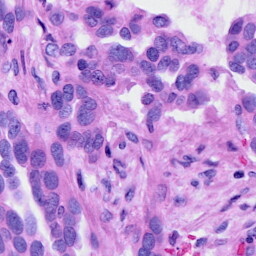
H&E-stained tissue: Ovarian